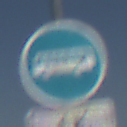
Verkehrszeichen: Busssonderstreifen
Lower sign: EinspurigeFahrzeugeFrei6
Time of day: Midday
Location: Outdoor (RoadRail)
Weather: Clear
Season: Summer
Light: Natural